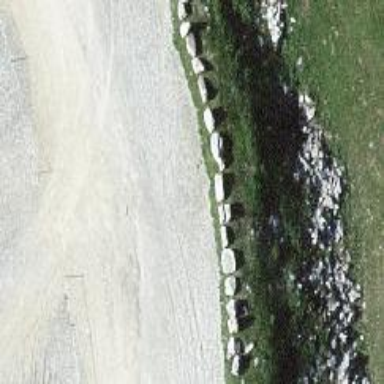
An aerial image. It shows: Block barrier.